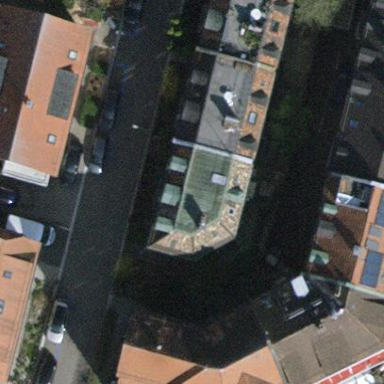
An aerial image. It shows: Gabled roof apartments building.